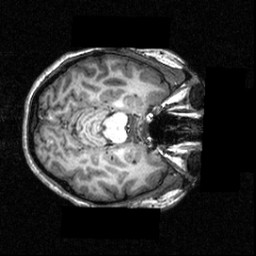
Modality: T1w
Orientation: axial
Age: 20
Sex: female
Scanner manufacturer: siemens
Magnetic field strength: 3.951 T
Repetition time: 1.5 s
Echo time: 0.00335 s